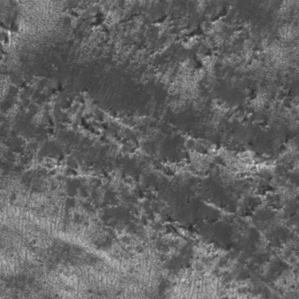
Label: frost